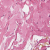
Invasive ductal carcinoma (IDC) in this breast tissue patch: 0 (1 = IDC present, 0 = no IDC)